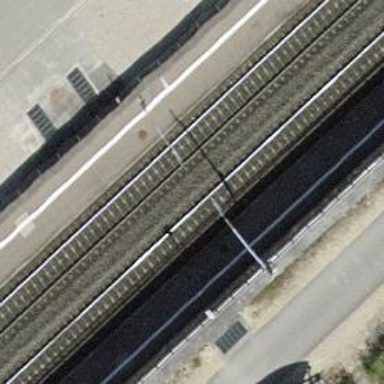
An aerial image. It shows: Public transport stop position along the railway.